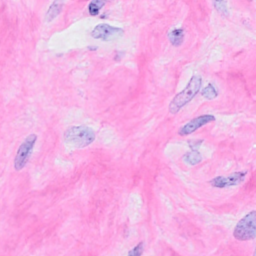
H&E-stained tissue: Breast